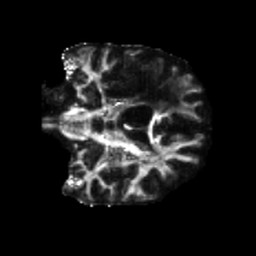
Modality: FA
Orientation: coronal
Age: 49
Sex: male
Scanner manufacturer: siemens
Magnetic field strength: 3 T
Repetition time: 5.25 s
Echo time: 0.08 s